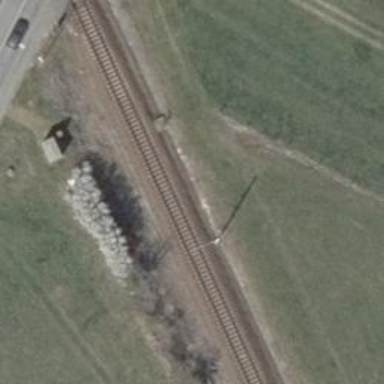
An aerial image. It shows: Railway signal.